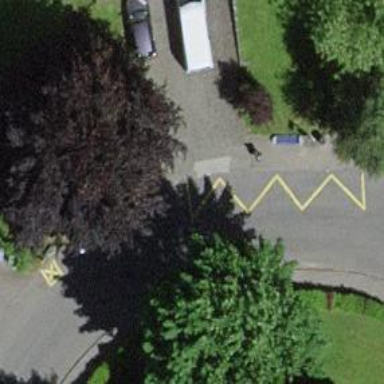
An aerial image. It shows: Bus stop with designated stop position for public transport.